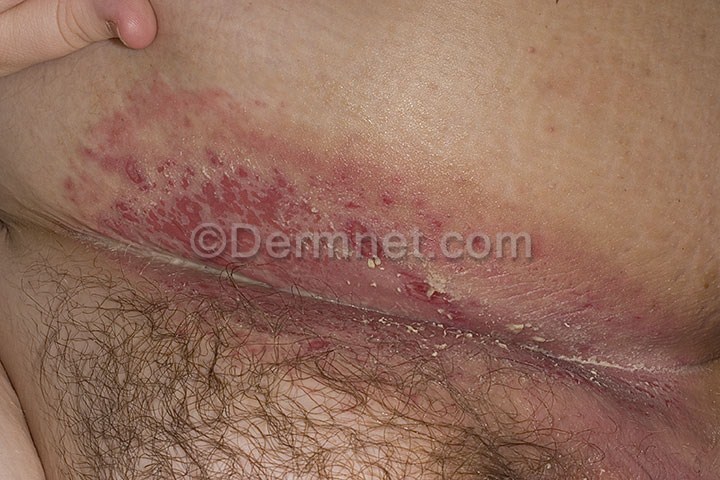
Disease: Psoriasis pictures Lichen Planus and related diseases